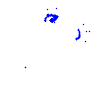
Particle: kaon